Question: I have a problem getting my SDK to intelliJ idea, i have downloaded Java SE newest edition, and put it in a seperate folder on my desktop. Whenever i chose it from intellij it just shows an error, Anybody knows a fix?

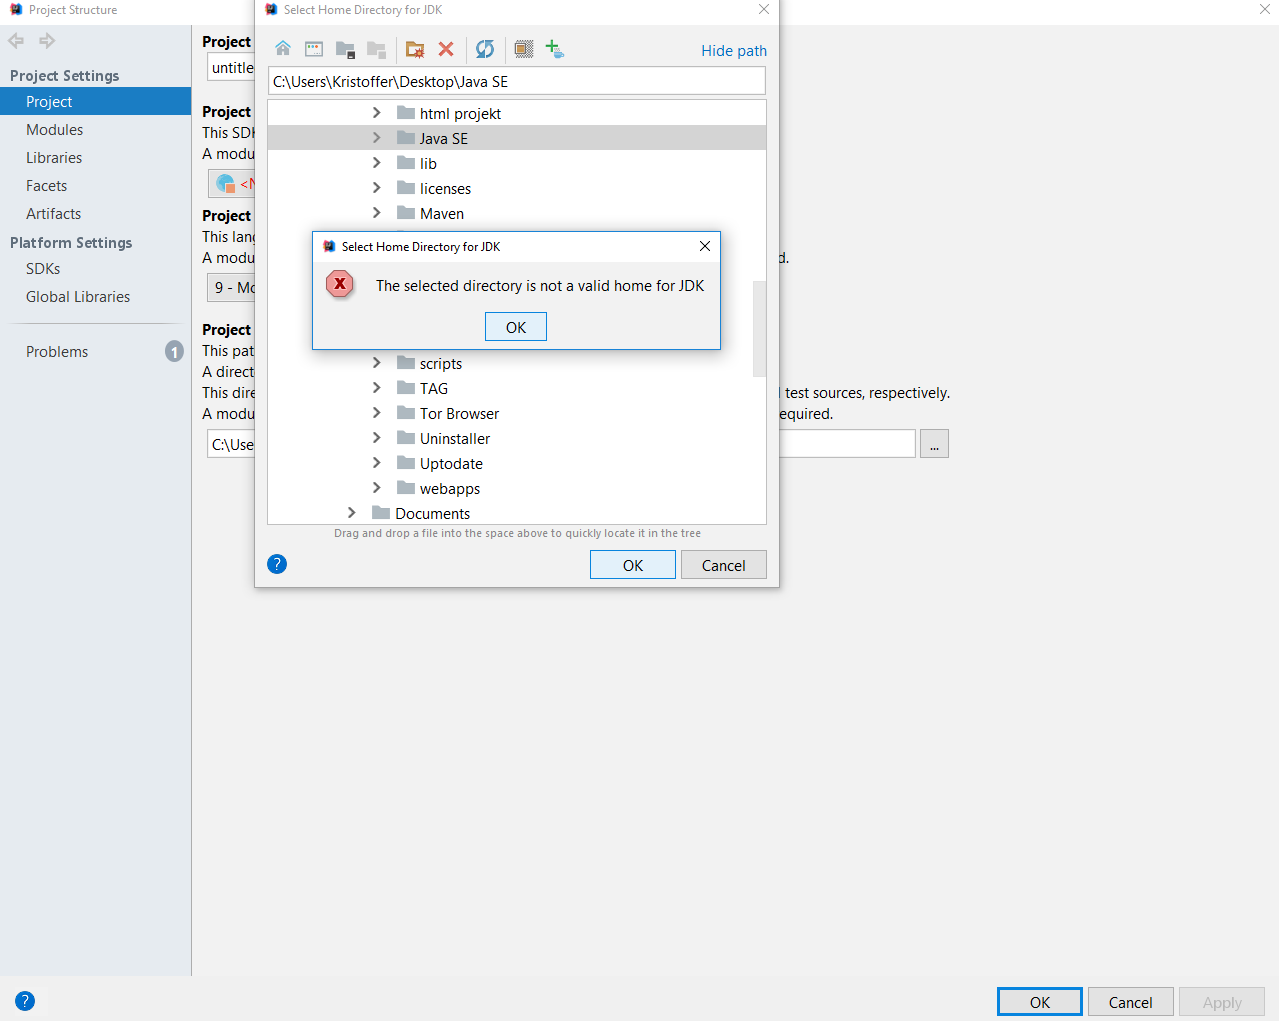
Answer: Check if you have there really the JDK home. If you click to the arrow on the left of your 'Java SE', it should look something like this (my 'jdk1.8.0_152' is the proper home folder of a JDK):
<URL>
Also your 'Java SEin' folder should contain the 'javac.exe' file - notice the 'c' at the end of the file name :)
I always download the full installer from Oracle (just search google for 'oracle java SE JDK download') and then run it. You may specify the destination folder where you want it to be installed, or you rather leave the default (I strongly recommend that).
<URL>